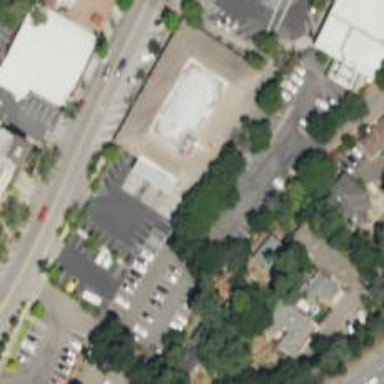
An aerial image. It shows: Asphalt parking space.